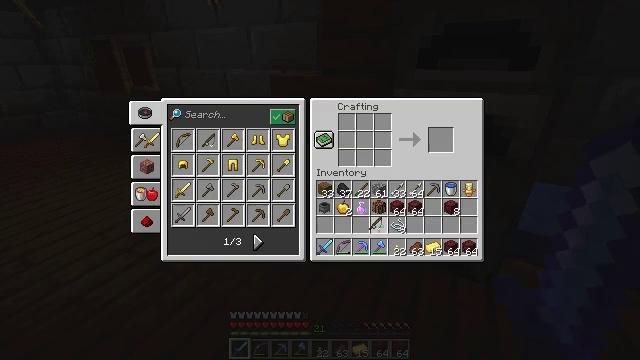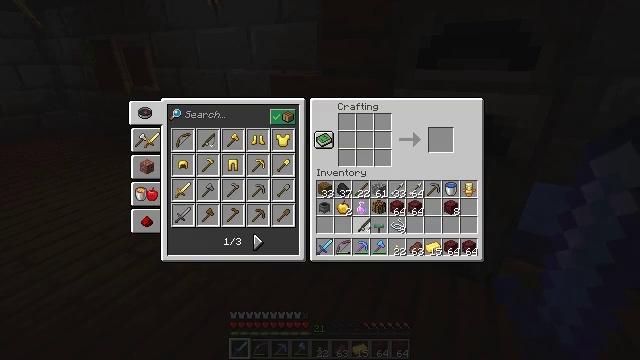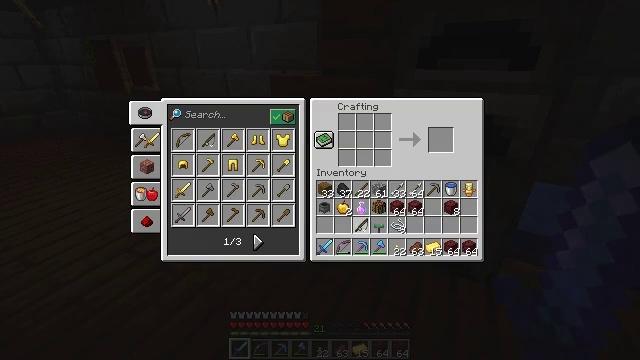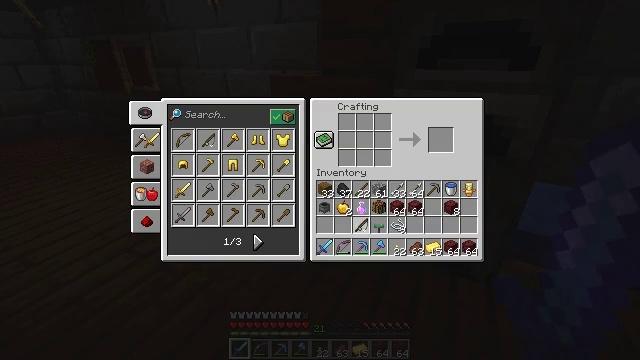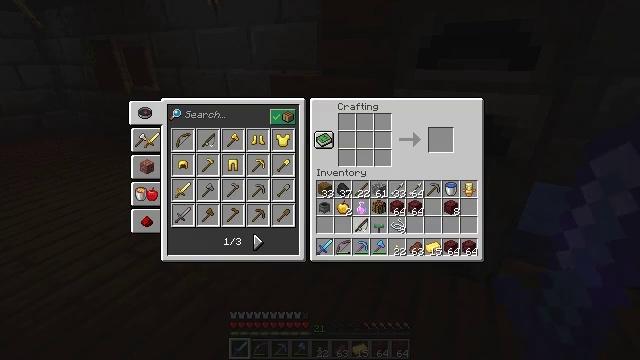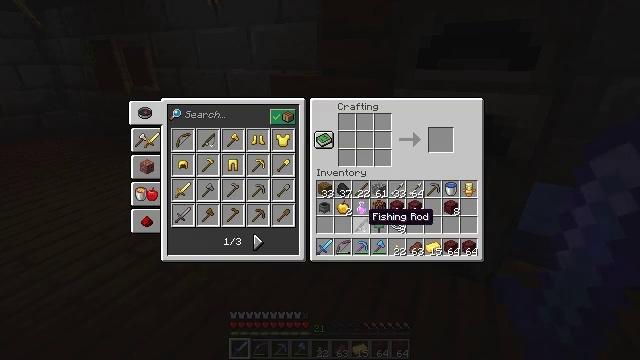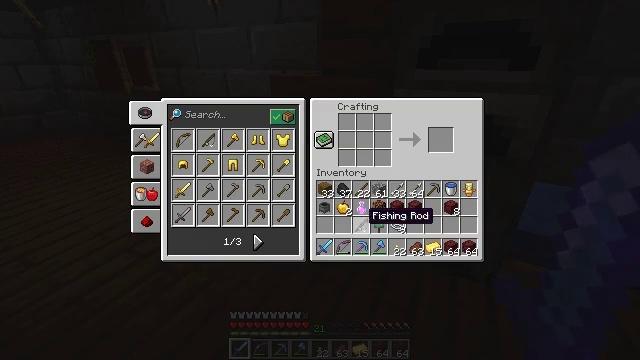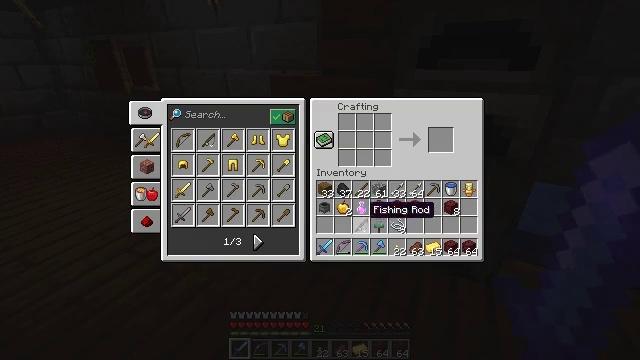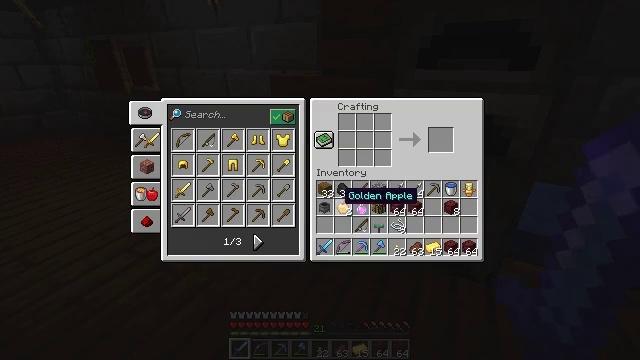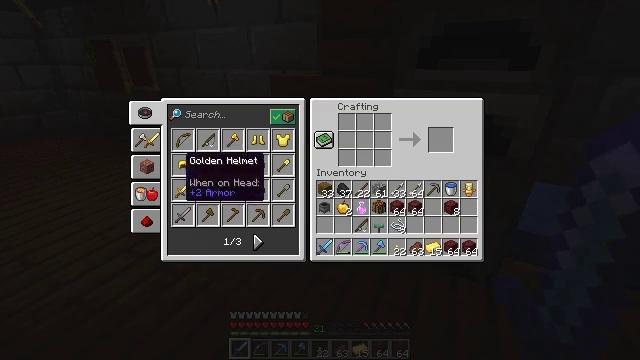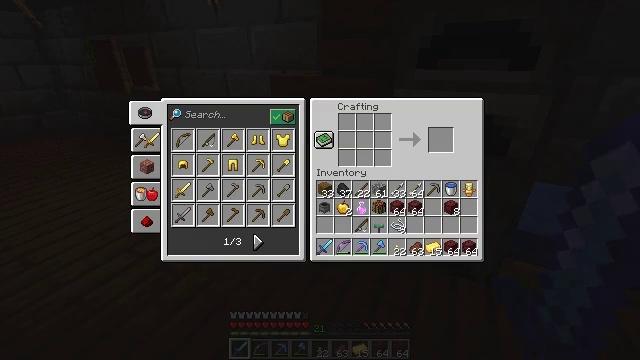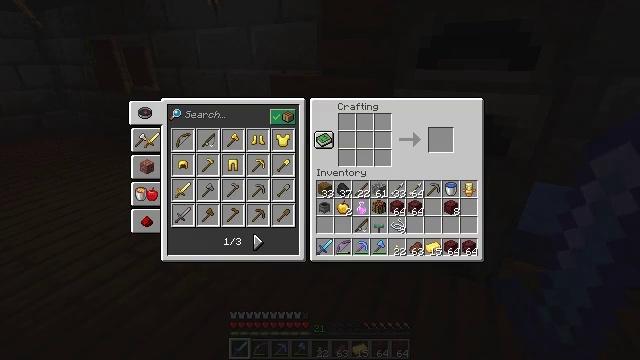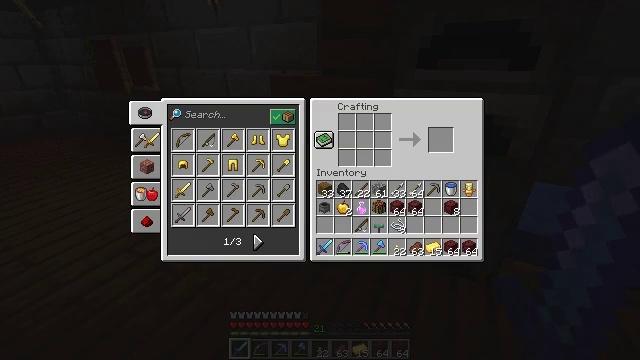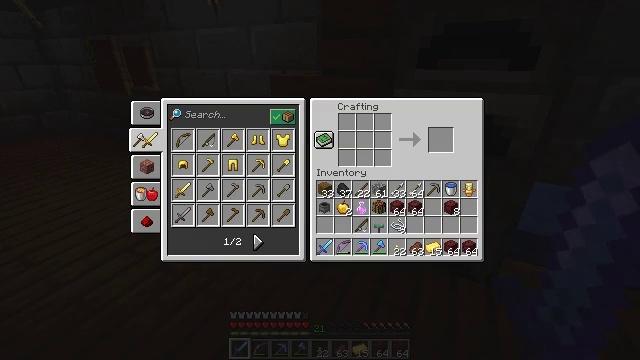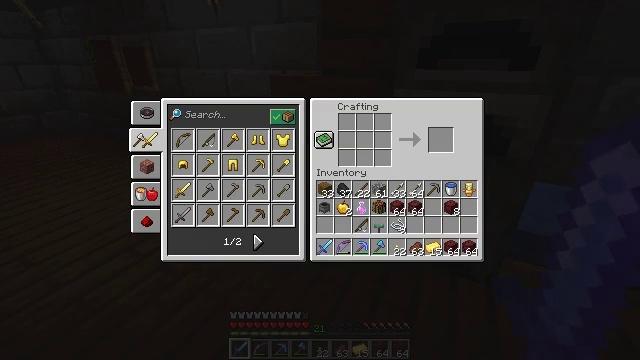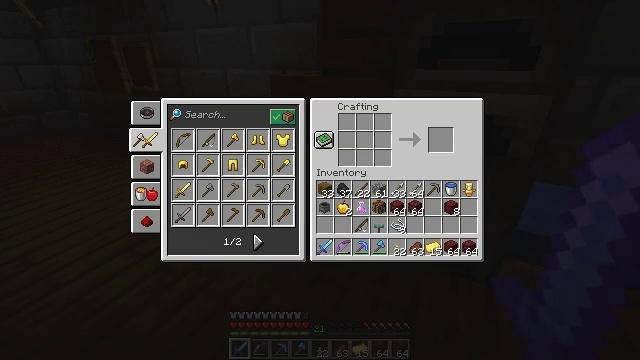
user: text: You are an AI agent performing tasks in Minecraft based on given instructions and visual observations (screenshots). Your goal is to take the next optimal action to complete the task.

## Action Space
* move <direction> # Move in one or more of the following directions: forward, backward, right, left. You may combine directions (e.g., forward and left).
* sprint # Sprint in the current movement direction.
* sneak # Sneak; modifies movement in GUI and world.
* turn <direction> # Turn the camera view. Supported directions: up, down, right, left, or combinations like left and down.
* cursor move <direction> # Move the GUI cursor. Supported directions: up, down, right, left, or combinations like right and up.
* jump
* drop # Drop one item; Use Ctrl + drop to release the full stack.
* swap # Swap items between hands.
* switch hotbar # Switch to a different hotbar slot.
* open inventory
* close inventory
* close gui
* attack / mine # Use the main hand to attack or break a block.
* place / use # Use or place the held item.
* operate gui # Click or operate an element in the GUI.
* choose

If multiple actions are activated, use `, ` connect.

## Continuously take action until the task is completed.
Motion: motion action
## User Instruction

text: Obtain a warped fungus on a stick by crafting.
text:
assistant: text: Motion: cursor move left, open gui
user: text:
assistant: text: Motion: no_op
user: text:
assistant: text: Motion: operate gui
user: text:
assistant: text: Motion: operate gui
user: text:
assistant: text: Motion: no_op
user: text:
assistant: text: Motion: no_op
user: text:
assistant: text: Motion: no_op
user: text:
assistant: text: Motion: cursor move left and up
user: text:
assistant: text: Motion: cursor move left and up
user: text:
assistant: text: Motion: cursor move left and up
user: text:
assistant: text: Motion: no_op
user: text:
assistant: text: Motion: cursor move right and up
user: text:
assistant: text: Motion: operate gui
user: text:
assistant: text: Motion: operate gui
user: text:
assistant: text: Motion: no_op
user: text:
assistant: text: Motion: no_op
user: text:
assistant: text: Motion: cursor move right and down
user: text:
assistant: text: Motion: cursor move right and down
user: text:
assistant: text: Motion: cursor move right and down
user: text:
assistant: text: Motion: cursor move down
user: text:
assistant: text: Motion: cursor move down
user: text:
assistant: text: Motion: no_op
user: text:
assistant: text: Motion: no_op
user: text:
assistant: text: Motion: no_op
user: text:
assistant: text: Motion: operate gui
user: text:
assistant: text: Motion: operate gui
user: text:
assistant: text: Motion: no_op
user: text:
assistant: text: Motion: no_op
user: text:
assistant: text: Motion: cursor move up
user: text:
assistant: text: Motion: cursor move left and up